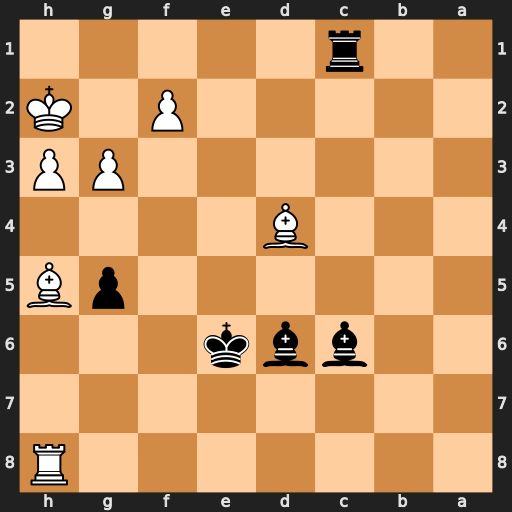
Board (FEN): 7R/8/2bbk3/6pB/3B4/6PP/5P1K/2r5
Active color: b
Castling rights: -
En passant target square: -
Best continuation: Rh1#